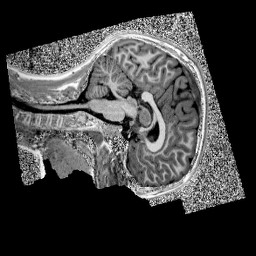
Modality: UNIT1
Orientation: sagittal
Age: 9
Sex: male
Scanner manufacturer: siemens
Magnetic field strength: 3 T
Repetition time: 4 s
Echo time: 0.00303 s